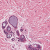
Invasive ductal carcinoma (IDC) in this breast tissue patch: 0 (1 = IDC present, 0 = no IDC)